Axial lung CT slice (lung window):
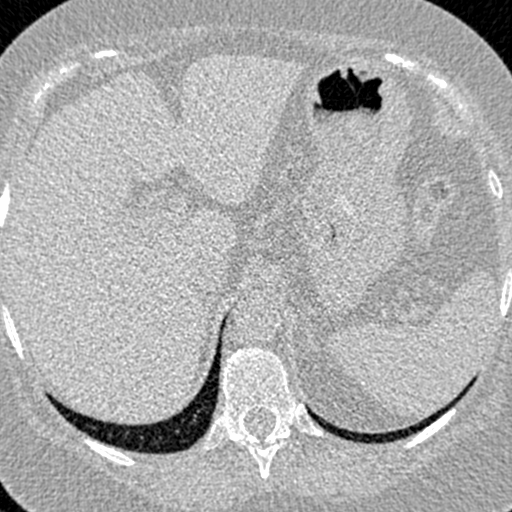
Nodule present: no